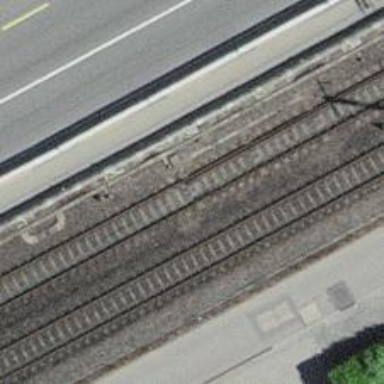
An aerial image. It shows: Railway switch.